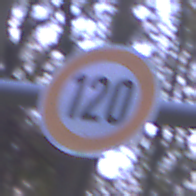
Verkehrszeichen: Geschwindigkeit120
Umgebung: Outdoor, Suburban
Tageszeit: Night
Wetter: PartlyCloudy
Licht: Artificial
Jahreszeit: NotSpecified
Kontrast: LowContrast